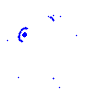
Particle: electron